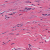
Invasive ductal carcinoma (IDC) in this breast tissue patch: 0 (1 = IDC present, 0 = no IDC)